Question: I'm trying to add a red asterisk for my required fields in Laravel, but I'm not sure how to add them inline with the label.
What I'm doing currently is
'''
{{ Form::label('took_act_or_sat' , 'Did you or will you take the SAT or ACT?' ) }} <span style="color: red">*</span>
'''
but when the label wraps to a second line, for some reason the asterisk is being bumped an extra line down.

So I guess the first part of my question is: Can you add inline styling to a form label in Laravel?
And the second part is: Is there another way I should be going about adding the asterisk (or other marker) so that this wouldn't be an issue?
If it's relevant, I'm also using Bootstrap for the majority of my styling if that also affects anything.
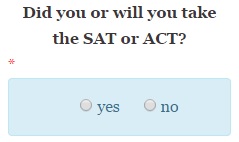
Answer: Add a class to your label with the third parameter
'''
{{ Form::label('took_act_or_sat' , 'Did you or will you take the SAT or ACT?', array('class' => 'required') ) }}
'''
And add asterisk with css
'''
<style>
.required:after{
content:'*';
color:red;
padding-left:5px;
}
</style>
'''